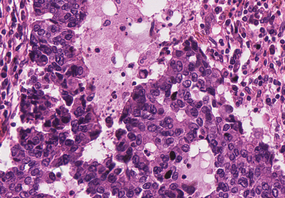
Tumor epithelial tissue: yes
Tumor-associated stroma tissue: yes
Normal tissue: no